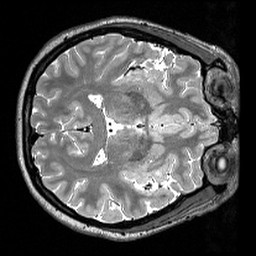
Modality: T2w
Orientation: axial
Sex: female
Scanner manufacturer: siemens
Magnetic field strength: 3 T
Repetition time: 3 s
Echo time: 0.418 s